Question: Historically, I like to break expressions so that the "it's clearly incomplete" bias is shown on the continued line:
'''
var something = foo + bar
+ baz(mumble);
'''
This is an attitude that comes from working in languages which need semicolons to terminate expressions. The first line is already incomplete due to no-semicolon, so it's better to make it clear to the reader that the second line is not complete.
The alternative would be:
'''
var something = foo + bar +
baz(mumble);
'''
That's not as good for me. Now the only way to tell that 'baz(mumble);' isn't standalone (indentation aside) is to scan your eyes to the end of the previous line. * (Which is presumably long, as you needed to break it in the first place.)*
, I started seeing people changing code from things that looked like the first form to the second, and warning about "automatic semicolon insertion". It certainly causes <URL>. Not really wanting to delve into that tangent at the time I put into my infinite task queue.
When I did look into it, I found myself semi-sure... but not certain... that there aren't dangers with how I use it. It seems the problems would come from if I had left off the '+' on accident and written:
'''
var something = foo + bar
baz(mumble);
'''
...then JavaScript inserts a semicolon after 'foo + bar' for you, seemingly because both lines stand alone as complete expressions. I deduced perhaps those other JavaScript programmers thought biasing the "clearly intentionally incomplete" bit to the end of the line-to-be-continued was better, because it pinpointed the location .
Yet if I have stated my premise correctly, I am styling my broken lines in a way that the ensuing lines are "obviously incomplete". If that weren't the case then I wouldn't consider my way an advantage in the first place.
To offer an example of "complete in surprising ways", consider if '+ 1;' could be interpreted as just positive one on a line by itself. Which it seems it can:

But JSFiddle gives back 6 for this:
'''
var x = 3 + 2
+ 1;
alert(x)
'''
Maybe that's just a quirk in the console, but it causes me to worry about my interpretation.
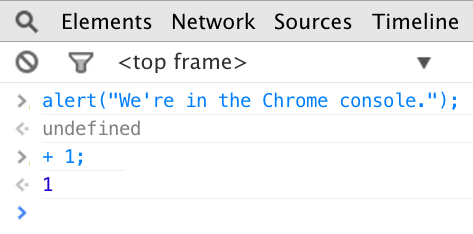
Answer: If you take some syntactically valid line and punctuate it with line breaks, automatic semicolon insertion (except in the narrow case of 'return', 'throw' and very few other statements, listed below). ASI only occurs when there is absolutely no other way to interpret the code. Certainly, there is a way to interpret your multiline code as a single statement, because it is valid as a single line. In short, ASI is generally a tool of last resort in the parser's attempt to understand the program.
To cite ES5, the <URL> occurs...
>
1. When, as the program is parsed from left to right, a token (called the offending token) is encountered that is not allowed by any production of the grammar...
But that case is naturally eliminated, because you had a grammatically valid line before you injected a newline into it. Thus, this case of ASI cannot apply to your case because it depends upon a span of code that is not syntactically valid without semicolons. You don't have that here.
(The other two cases don't apply either; the second case applies to the end of a program and the third case applies to 'continue', 'break', 'return', 'throw', and postfix '++'/'--' operators.)
The common problem people have with ASI occurs when an author has lines which he expects will stand separately, but those two lines happen to cause no grammatical problem when understood as a single line. That case starts with two lines and they accidentally become one. Your cases is the inverse: you start with one line; it does accidentally become two.